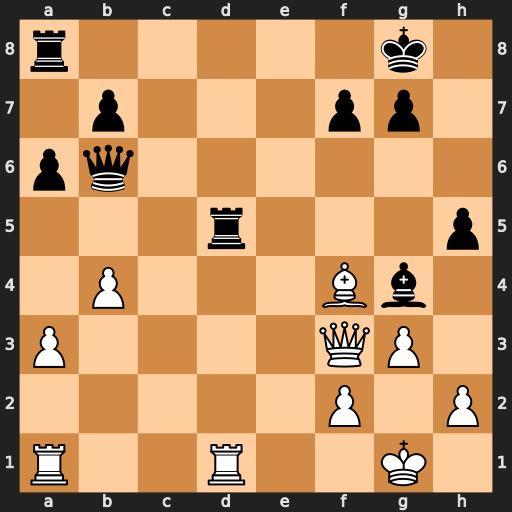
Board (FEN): r5k1/1p3pp1/pq6/3r3p/1P3Bb1/P4QP1/5P1P/R2R2K1
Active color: w
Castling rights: -
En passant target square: -
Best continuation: Qxd5